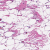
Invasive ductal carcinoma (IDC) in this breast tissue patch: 0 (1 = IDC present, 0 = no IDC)